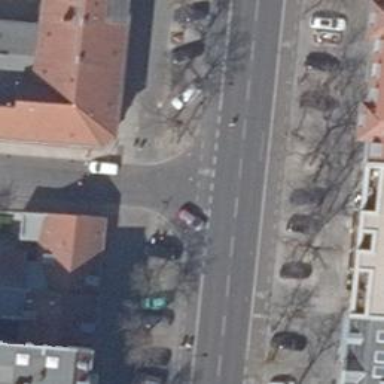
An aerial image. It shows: Unmarked crossing on the road.